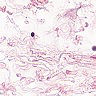
Metastatic tissue present: no